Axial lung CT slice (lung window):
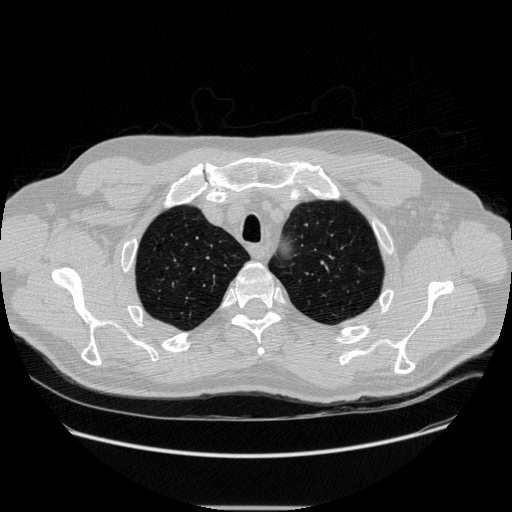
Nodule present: no